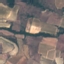
Label: PermanentCrop